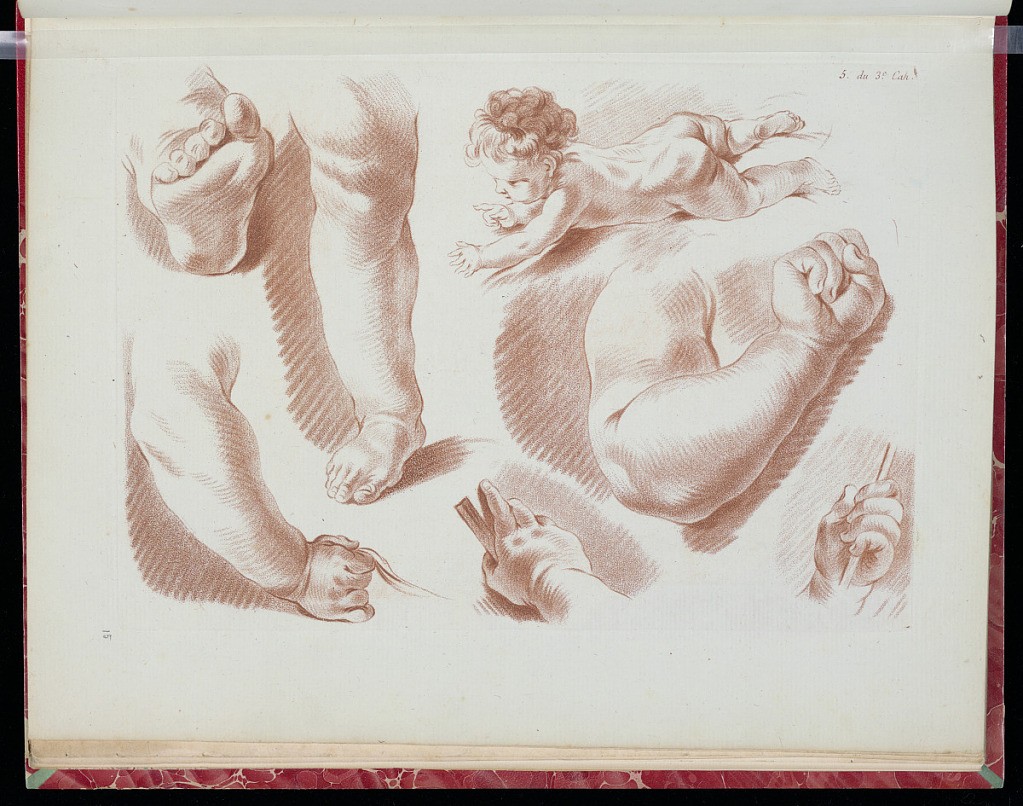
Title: Studies of a Leg, Foot, Arms, Hands, and a Baby
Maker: Pierre Thomas Le Clerc, French, ca. 1740 - ca. 1796
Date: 1773
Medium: Crayon-manner with red ink on laid paper
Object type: Print
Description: Studies of a young child's limbs (two arms, two hands, one leg, and one foot) and a full body, from a series of figure studies for the education of artists and amateurs, printed in red ink in the crayon manner. The plate is numbered.